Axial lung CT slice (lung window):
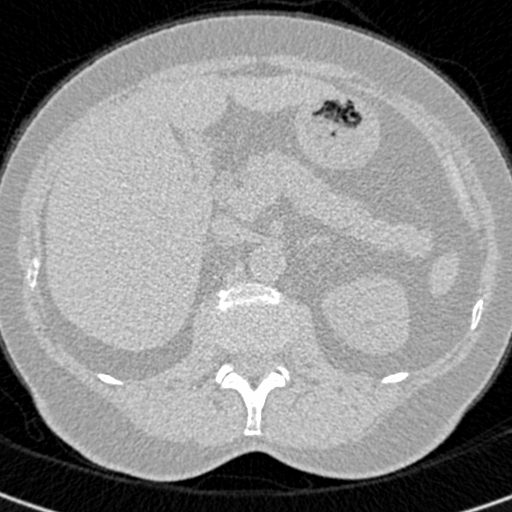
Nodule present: no